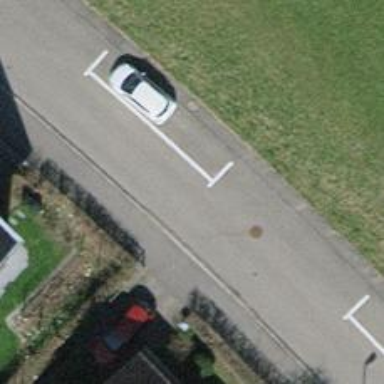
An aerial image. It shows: Asphalt road in living street.